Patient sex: F
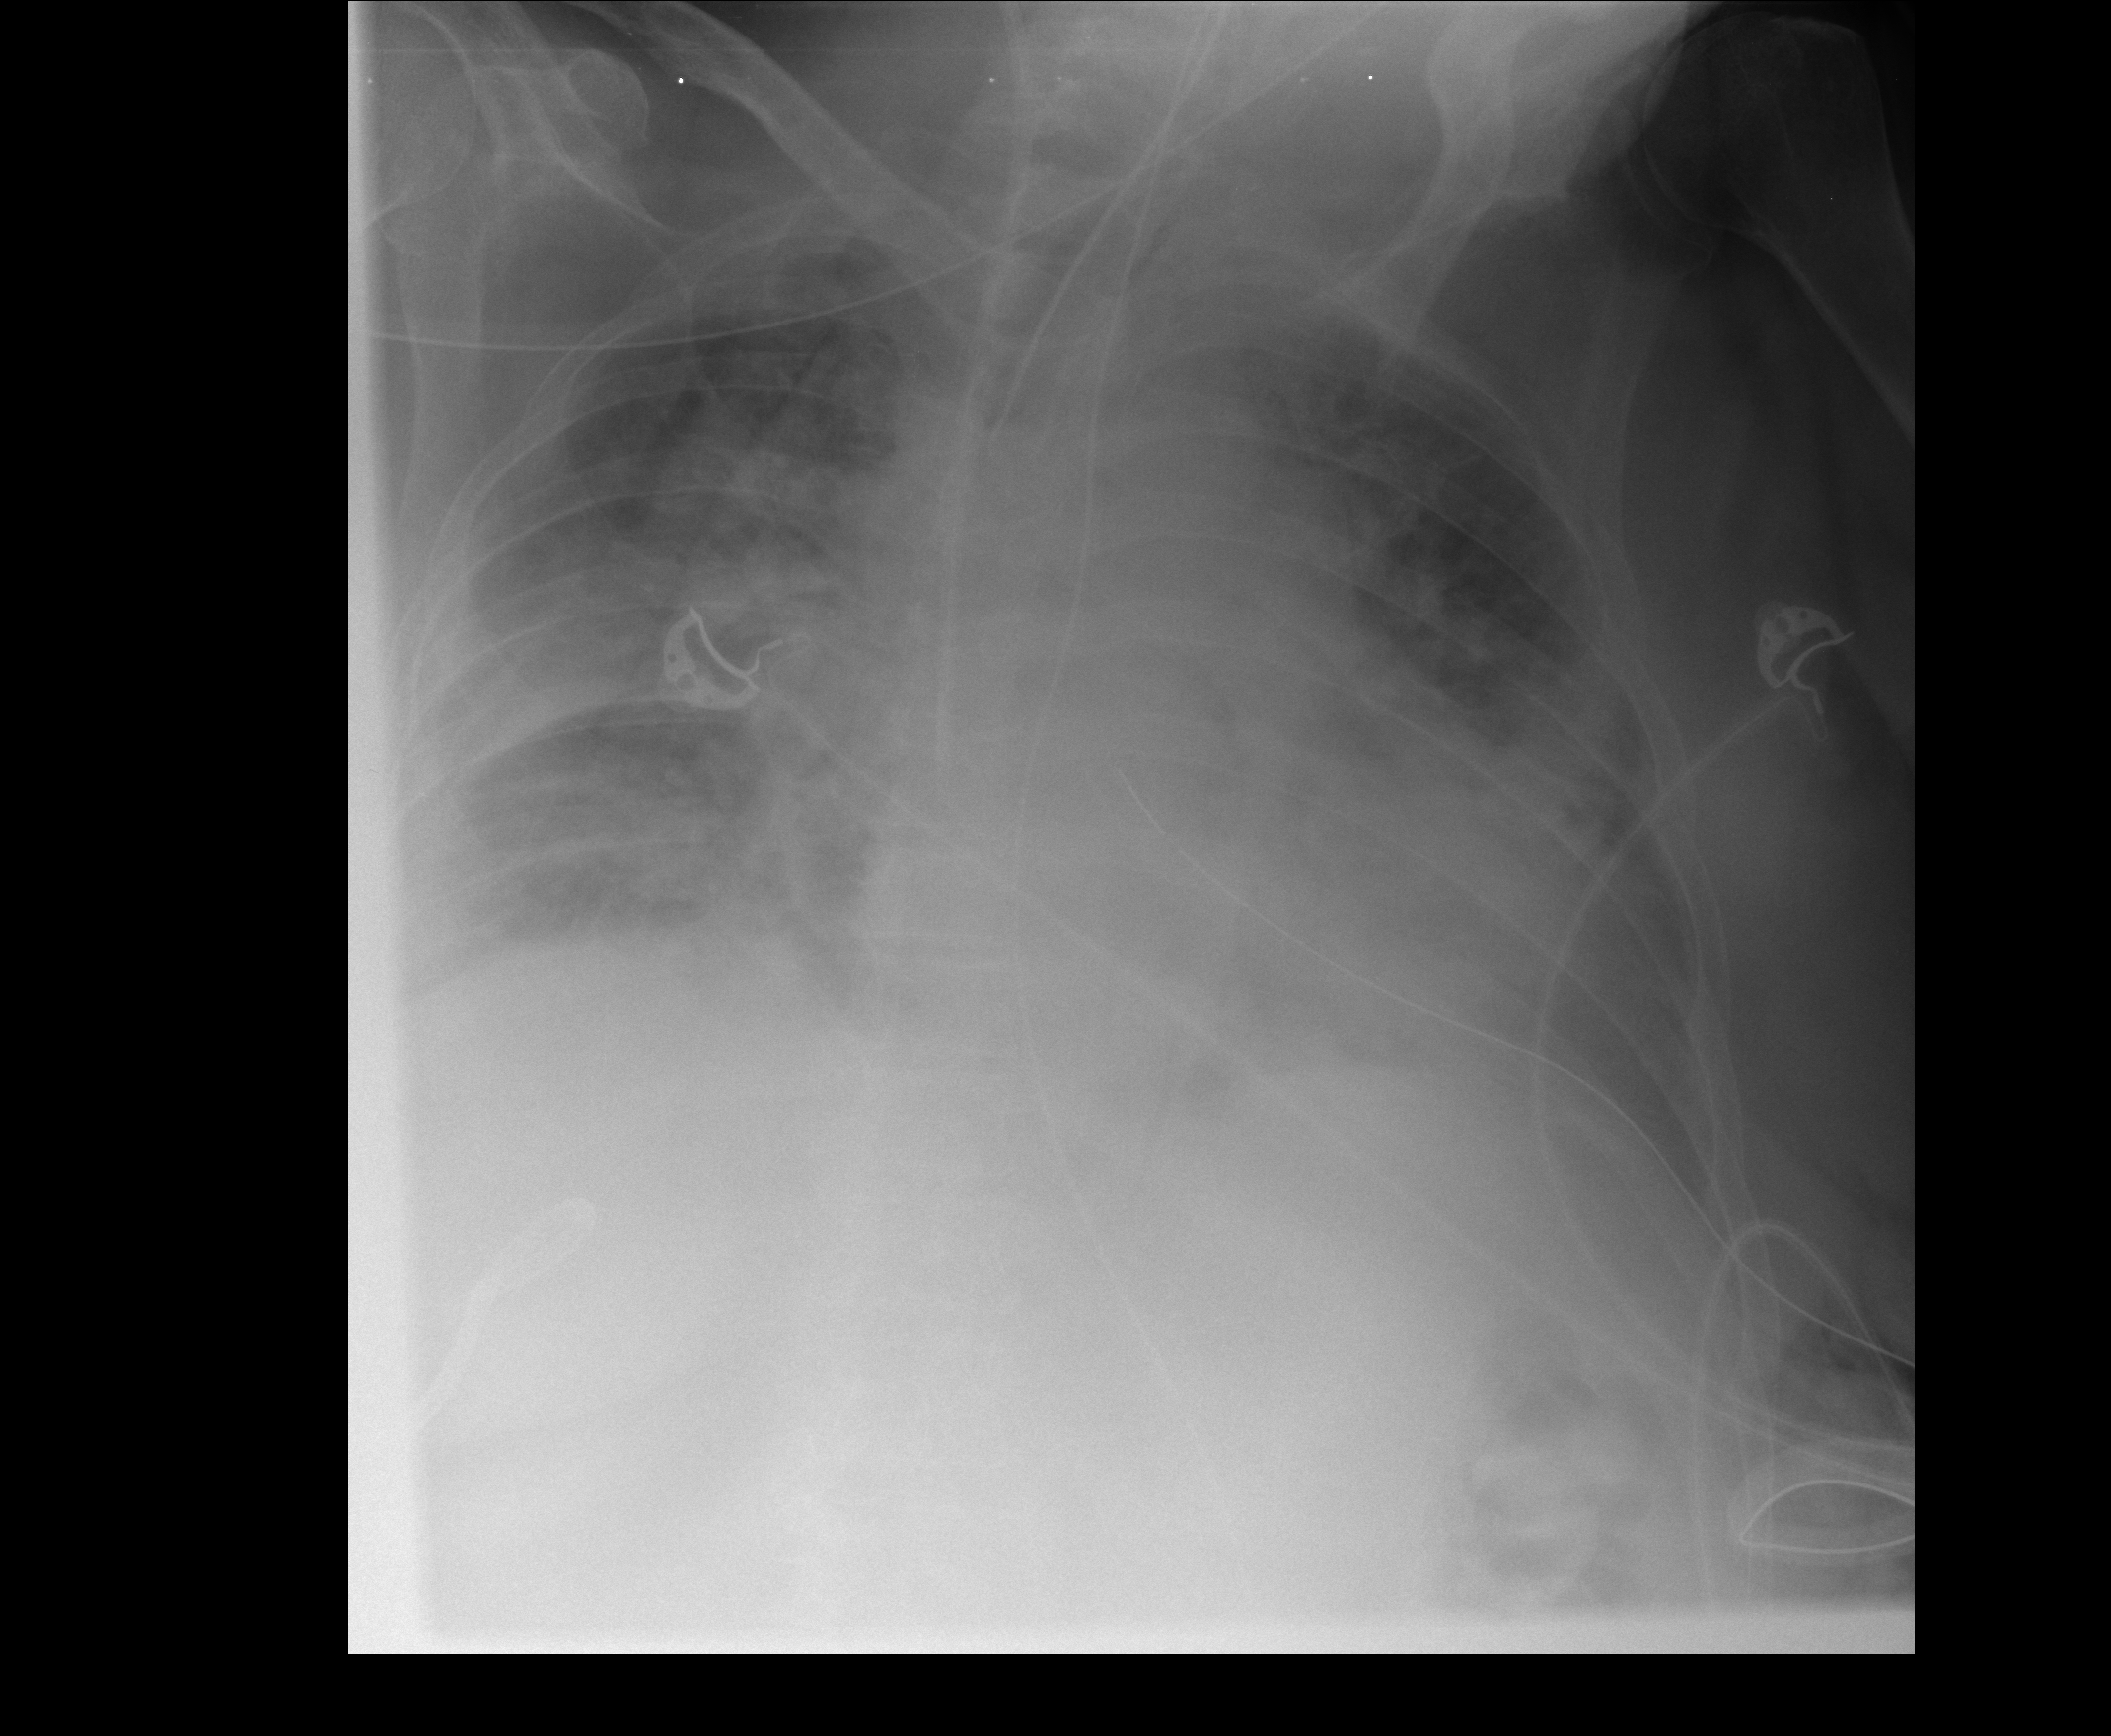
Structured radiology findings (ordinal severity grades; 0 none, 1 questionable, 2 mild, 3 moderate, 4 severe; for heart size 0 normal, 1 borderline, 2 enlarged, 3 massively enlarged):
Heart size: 0
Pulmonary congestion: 2
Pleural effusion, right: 2
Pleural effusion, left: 2
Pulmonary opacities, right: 3
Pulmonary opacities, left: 3
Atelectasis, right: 2
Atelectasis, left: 2